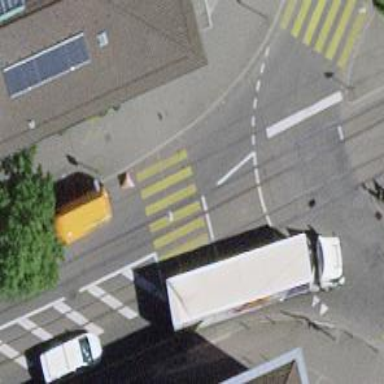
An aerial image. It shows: Marked zebra crossing on the road.